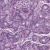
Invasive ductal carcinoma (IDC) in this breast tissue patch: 1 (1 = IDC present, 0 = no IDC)